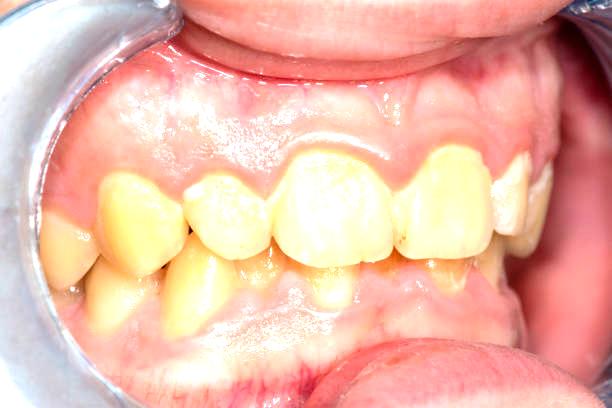
Condition: Calculus